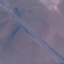
Land use / land cover: Highway